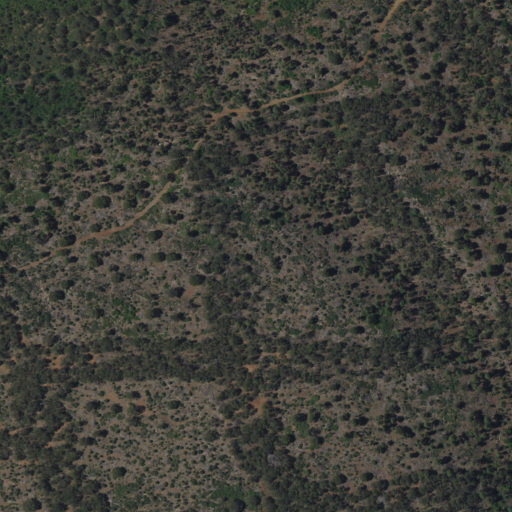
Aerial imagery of ridge(s) in New Mexico named Holder Ridge containing only evergreen forest